Question: I am trying to do something like
'''
HTML('slider1') = someimage;
'''
But my 'HTML()' function is not returning 'document.getElementById('slider1');'

'''
function HTML(id){
if(typeof value !== undefined){
return document.getElementById(id).innerHTML;
}
}
'''
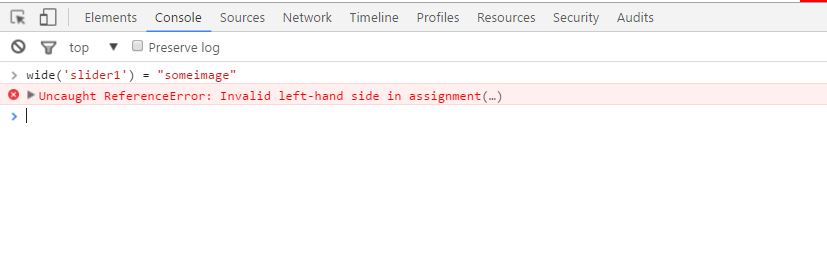
Answer: I think you are trying to assign some image through innerHTML, you may update your function to something like this
'''
function HTML(id){
if(typeof value !== undefined){
return document.getElementById(id);
}
}
HTML('slider1').innerHTML = someimage;
//OR
function HTML(id, htmlChunk){
if(typeof value !== undefined){
document.getElementById(id).innerHTML = htmlChunk;
}
}
HTML('slider1',someimage);
'''